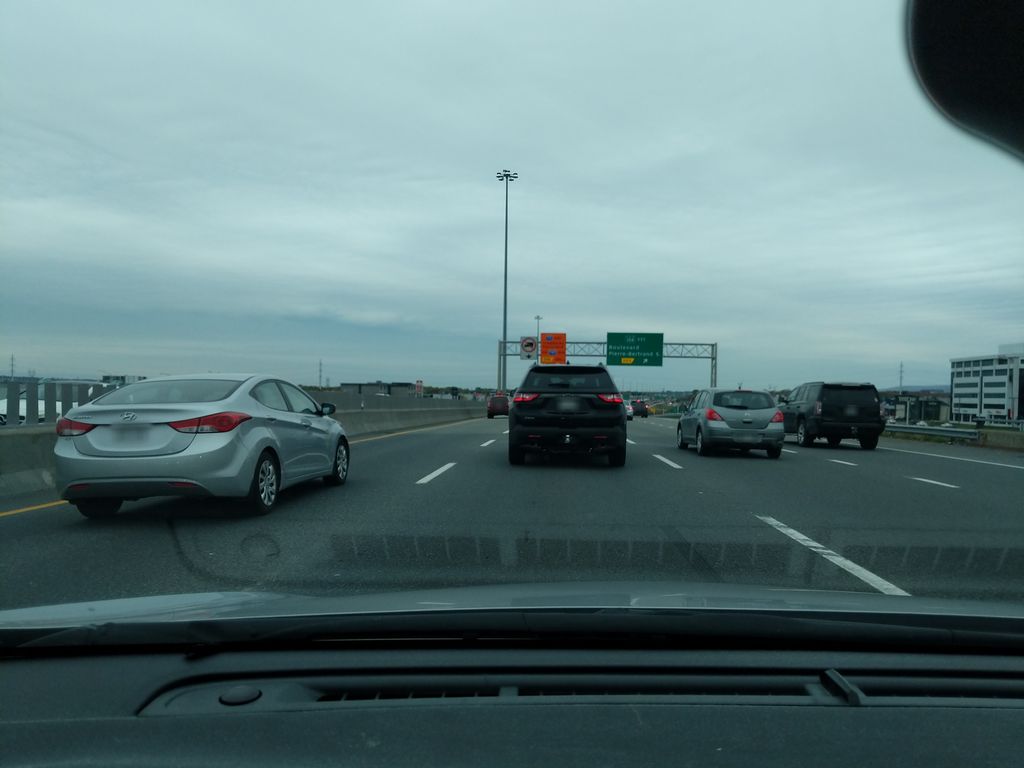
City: quebec_city